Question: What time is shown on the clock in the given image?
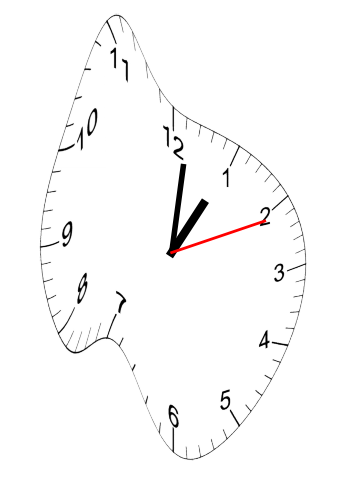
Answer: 01:01:11